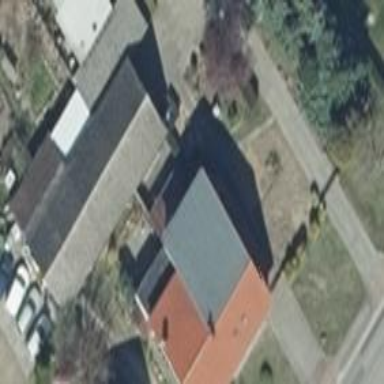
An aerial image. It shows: Building.